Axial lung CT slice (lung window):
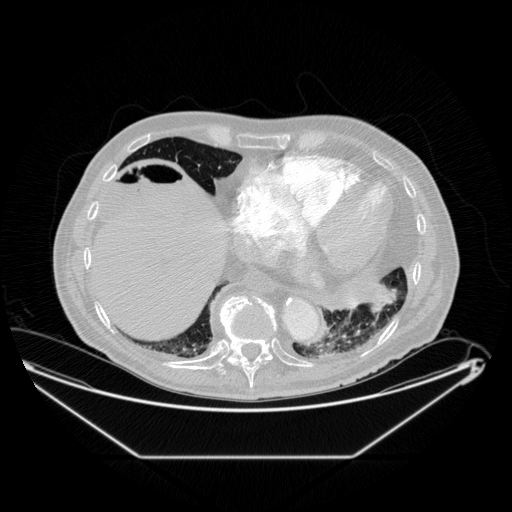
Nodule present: no